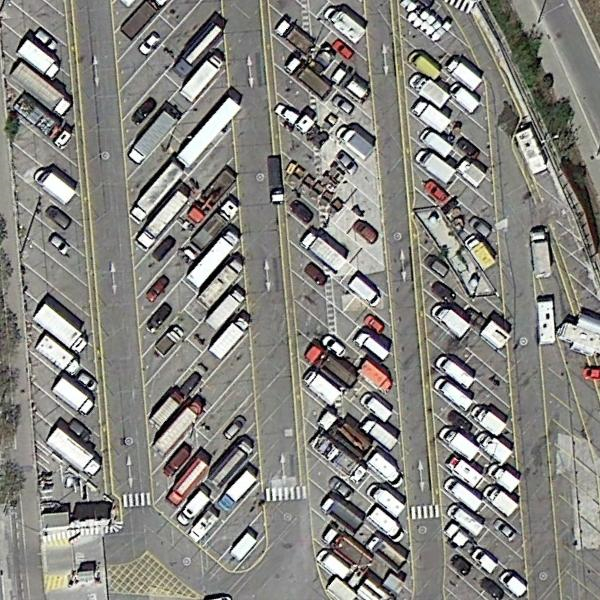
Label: Parking